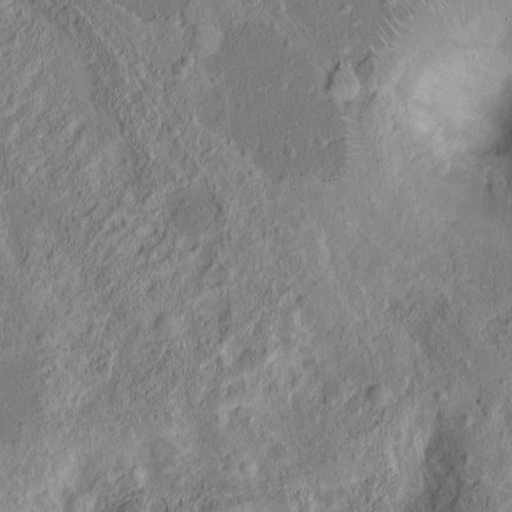
Classes present: Background, Cone